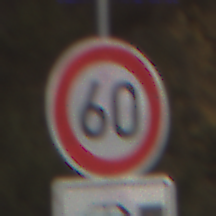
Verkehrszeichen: Geschwindigkeit60
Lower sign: HinweisDurchSinnbild15
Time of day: MorningAfternoon
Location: Outdoor (RoadRail)
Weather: PartlyCloudy
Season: NotSpecified
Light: Natural